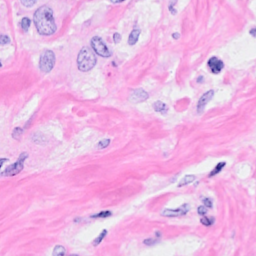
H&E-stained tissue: Breast